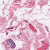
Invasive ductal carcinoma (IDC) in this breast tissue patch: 0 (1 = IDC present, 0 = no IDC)